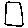
Label: square